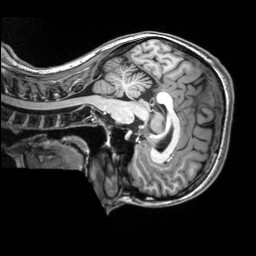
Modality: T1w
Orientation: sagittal
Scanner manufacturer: siemens
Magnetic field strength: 3 T
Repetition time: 2.5 s
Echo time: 0.00343 s